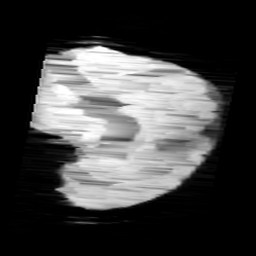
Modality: minIP
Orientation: sagittal
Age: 11
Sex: male
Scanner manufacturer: siemens
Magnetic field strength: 3 T
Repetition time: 0.027 s
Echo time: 0.02 s